Aerial crown-view tile of a tropical tree (Barro Colorado Island, Panama), acquired 20250317:
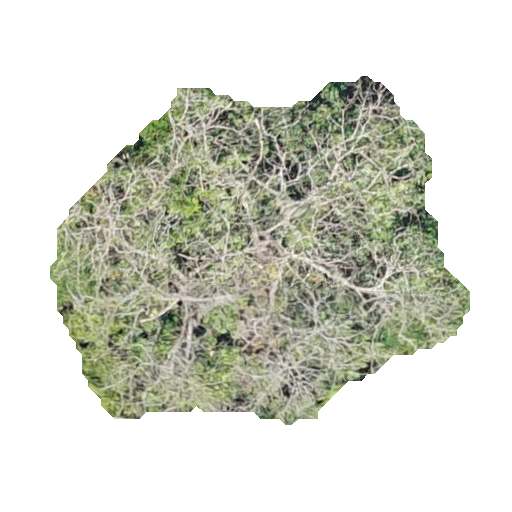
Species: Apeiba membranacea
GBIF accepted scientific name: Apeiba membranacea
Crown area: 155.765 m²